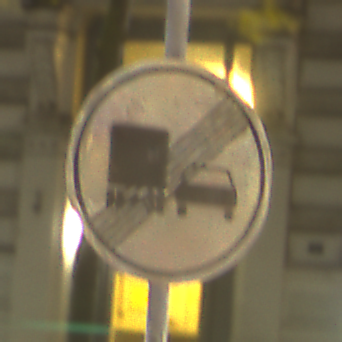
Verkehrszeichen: EndeUeberholverbotKraftfahrzeuge
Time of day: Night
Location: Outdoor (Urban)
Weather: Clear
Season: NotSpecified
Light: Artificial